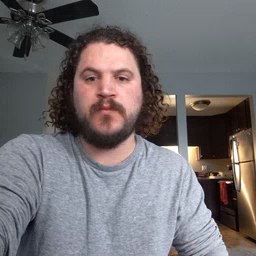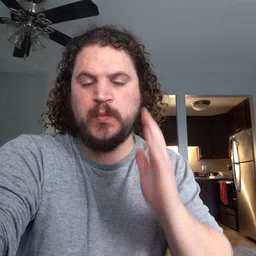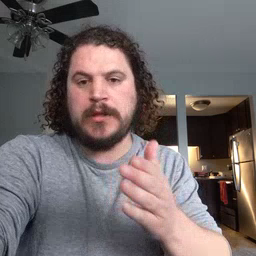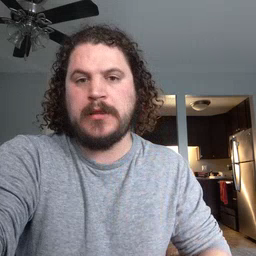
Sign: will